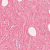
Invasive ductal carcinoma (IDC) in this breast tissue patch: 0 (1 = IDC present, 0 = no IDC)